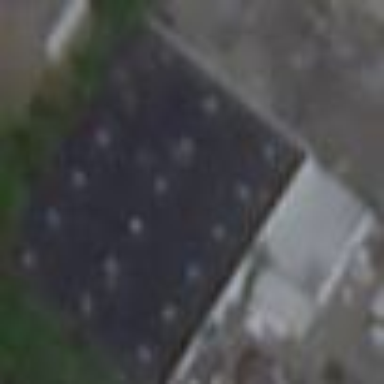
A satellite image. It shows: Industrial building.